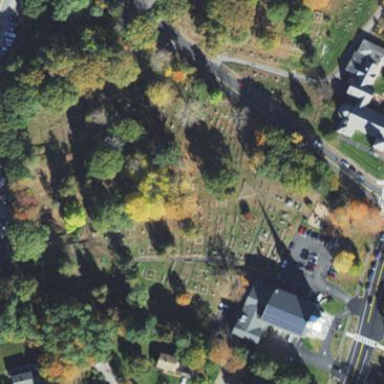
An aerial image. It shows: Cemetery.